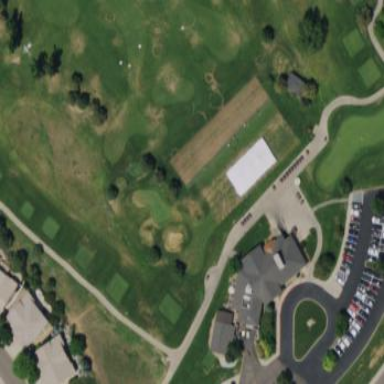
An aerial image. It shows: Grassy area designated as golf tee.